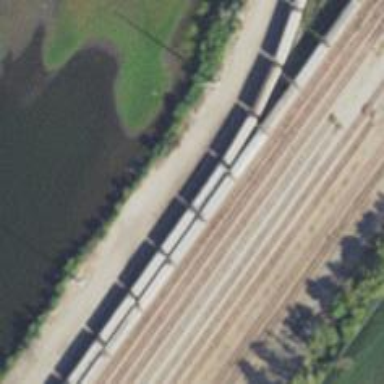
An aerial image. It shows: Railway siding with rails.